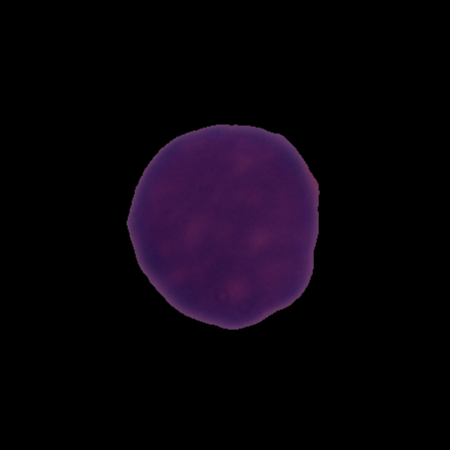
Label: healthy